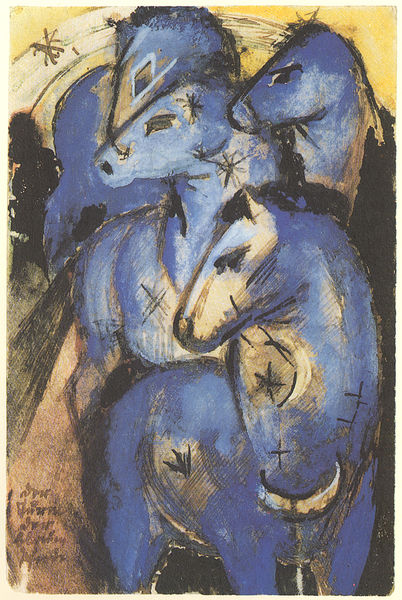
Titel: Der Turm der Blauen Pferde
Künstler: Franz Marc
Institution: München, Bayrische Staatsgemäldesammlungen
Schlagwörter: blau, gemälde, himmel, weiß, gelb, braun, degas, köpfe, nacht, schwarz, expressionismus, augen, signatur, ohren, pferde, mähne, schrift, bogen, abstrakt, herde, linien, spitz, vier, mond, bla, stern, sterne, text, reflex, blauer reiter, regenbogen, beischrift, franz marc, marc, die blauen pferde, blau pferde